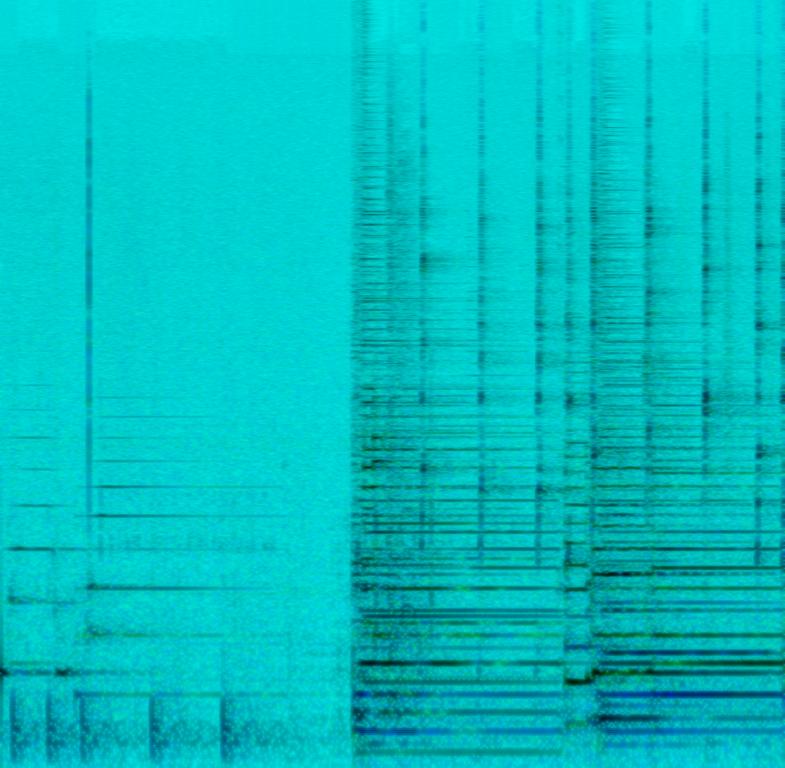
The song is an instrumental. The song is medium tempo with a guitar playing lead and several guitarists playing harmony  and accompaniment and a pick scratching guitar strings producing a percussive line. The song is immersive and has a classic country gun fight duel vibe to it. The song has ambient room noises.